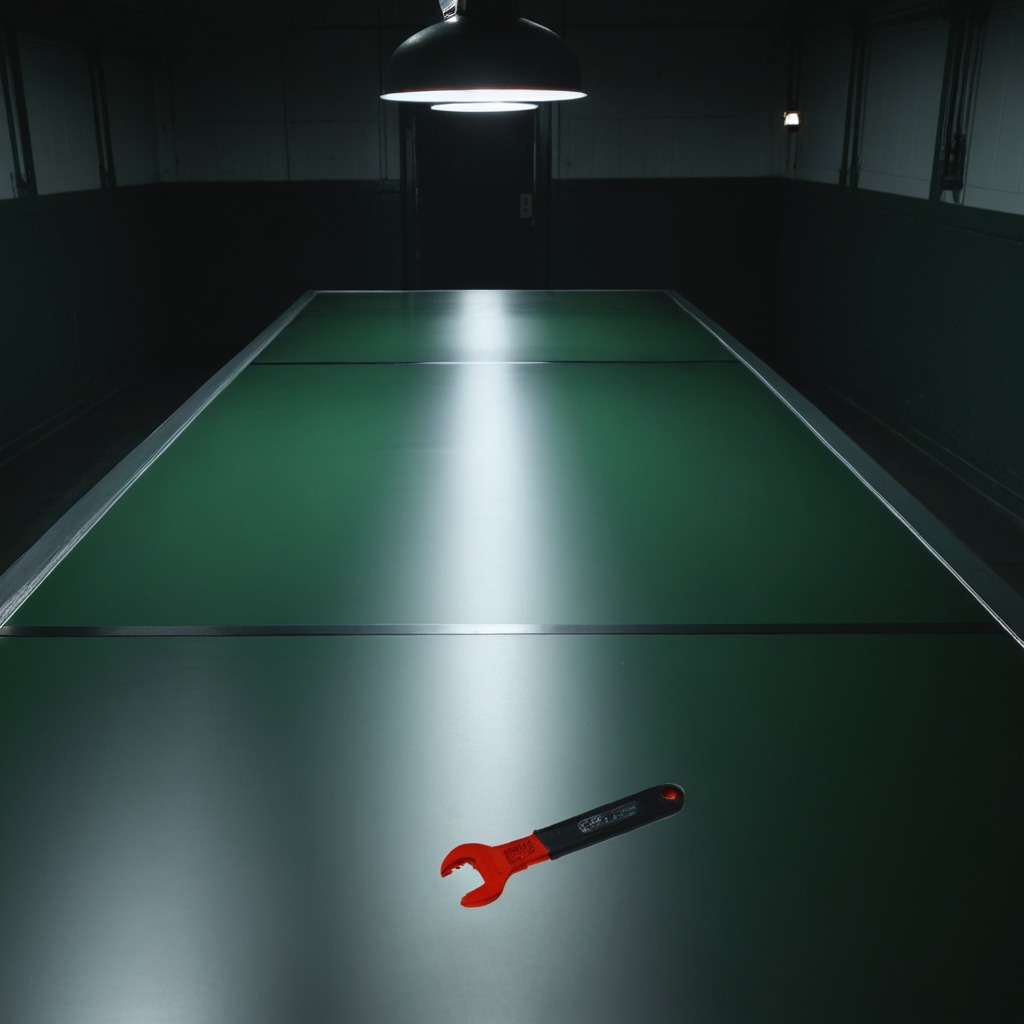
A wrench is lying on a clean empty table in a railway signal maintenance room.